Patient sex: M
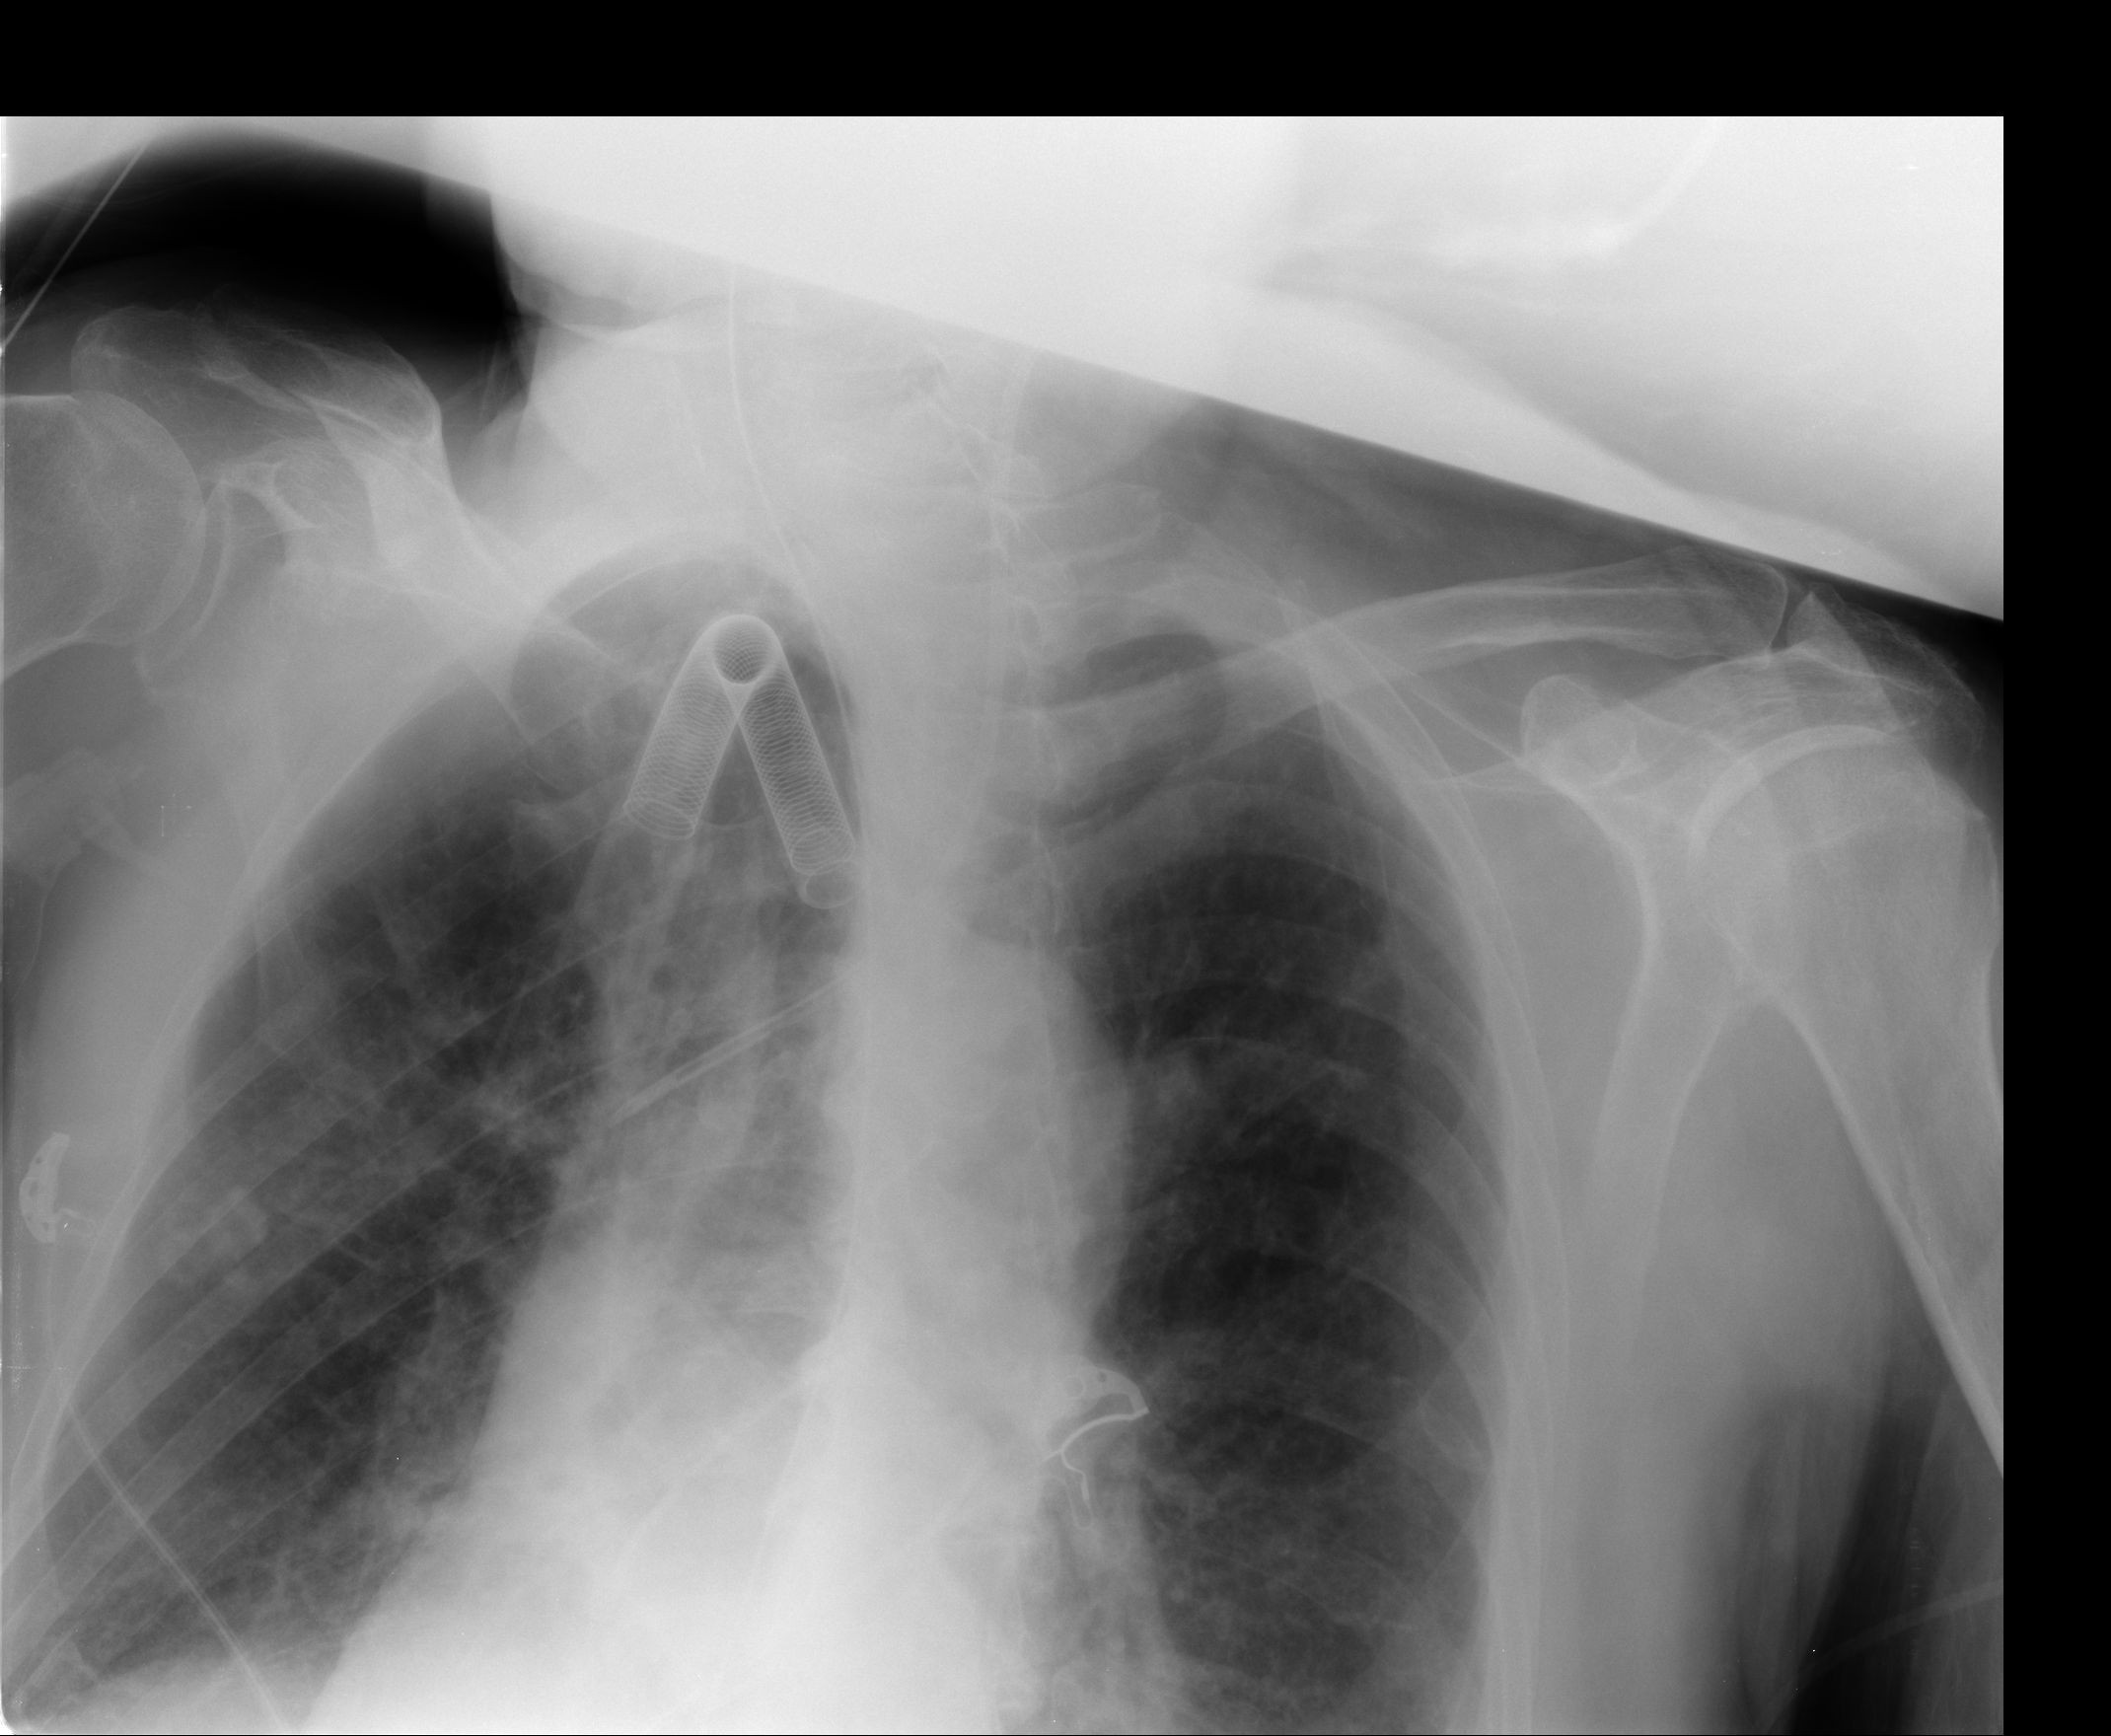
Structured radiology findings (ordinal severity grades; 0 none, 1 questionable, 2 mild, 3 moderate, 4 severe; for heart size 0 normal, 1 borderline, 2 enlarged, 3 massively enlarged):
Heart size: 0
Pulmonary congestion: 1
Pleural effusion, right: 0
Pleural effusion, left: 0
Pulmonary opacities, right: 1
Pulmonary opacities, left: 0
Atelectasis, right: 2
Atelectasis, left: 2